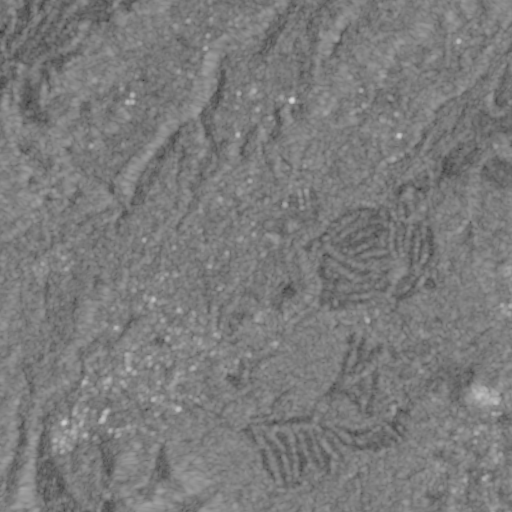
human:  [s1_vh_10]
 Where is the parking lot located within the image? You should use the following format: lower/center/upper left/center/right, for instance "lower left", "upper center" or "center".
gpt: The parking lot is located in the lower of the image.
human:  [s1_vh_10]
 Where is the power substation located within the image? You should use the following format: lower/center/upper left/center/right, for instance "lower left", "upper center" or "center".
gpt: The power substation is located in the lower center of the image.
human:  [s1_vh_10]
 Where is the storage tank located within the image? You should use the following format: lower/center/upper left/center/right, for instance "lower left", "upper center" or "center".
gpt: The storage tank is located in the lower left of the image.
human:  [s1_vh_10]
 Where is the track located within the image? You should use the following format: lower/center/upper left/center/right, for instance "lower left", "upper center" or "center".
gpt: The track is located in the lower left of the image.
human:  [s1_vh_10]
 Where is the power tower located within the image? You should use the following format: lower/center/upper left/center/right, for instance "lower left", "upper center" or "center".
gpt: There is no power tower in the image.

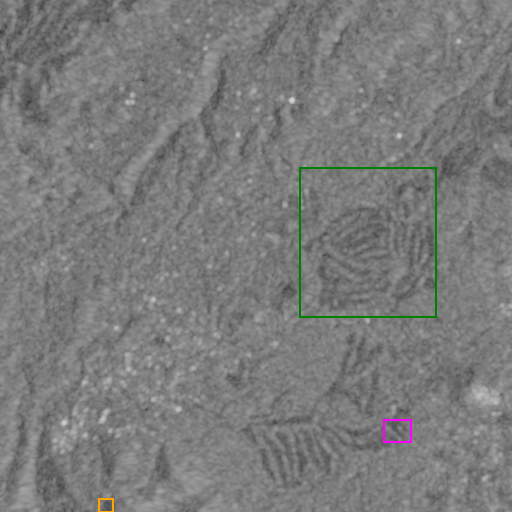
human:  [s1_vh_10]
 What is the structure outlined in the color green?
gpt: The structure outlined in green is a park.
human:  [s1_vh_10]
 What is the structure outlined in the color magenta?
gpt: The structure outlined in magenta is a parking lot.
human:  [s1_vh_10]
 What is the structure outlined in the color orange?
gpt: The structure outlined in orange is a track.
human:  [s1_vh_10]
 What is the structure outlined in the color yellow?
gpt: There is no yellow outline.